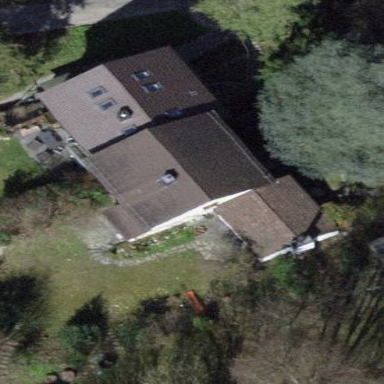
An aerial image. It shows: Residential terrace building with gabled roof.